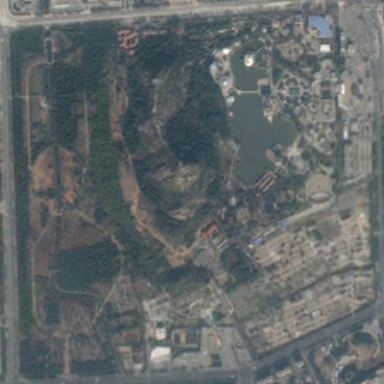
There are buildings, trees, roads, and a lake .